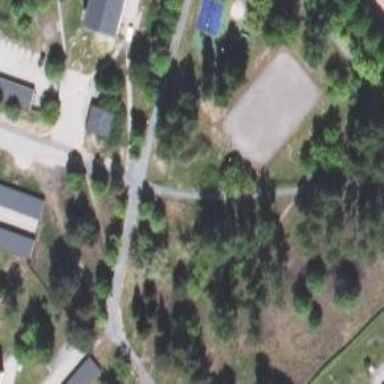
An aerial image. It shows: Playground area for leisure activities on the land.